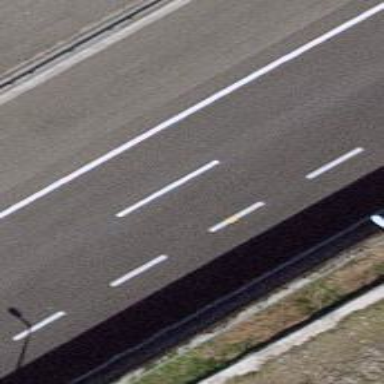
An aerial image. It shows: Motorway.